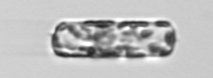
Label: Dactyliosolen_fragilissimus